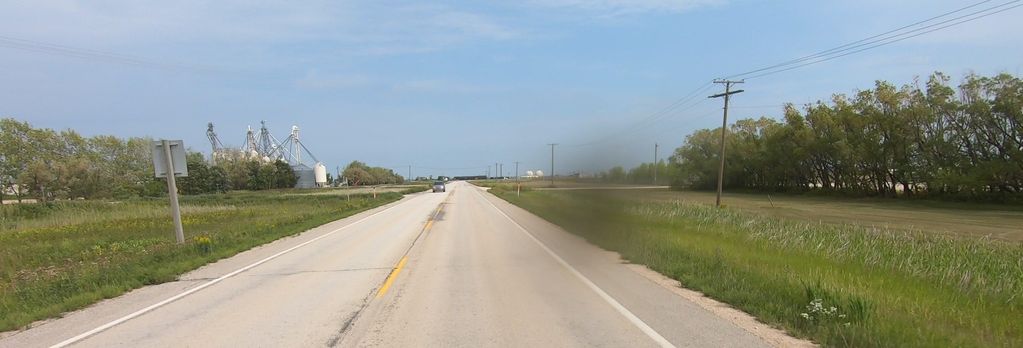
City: winnipeg